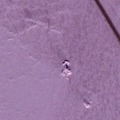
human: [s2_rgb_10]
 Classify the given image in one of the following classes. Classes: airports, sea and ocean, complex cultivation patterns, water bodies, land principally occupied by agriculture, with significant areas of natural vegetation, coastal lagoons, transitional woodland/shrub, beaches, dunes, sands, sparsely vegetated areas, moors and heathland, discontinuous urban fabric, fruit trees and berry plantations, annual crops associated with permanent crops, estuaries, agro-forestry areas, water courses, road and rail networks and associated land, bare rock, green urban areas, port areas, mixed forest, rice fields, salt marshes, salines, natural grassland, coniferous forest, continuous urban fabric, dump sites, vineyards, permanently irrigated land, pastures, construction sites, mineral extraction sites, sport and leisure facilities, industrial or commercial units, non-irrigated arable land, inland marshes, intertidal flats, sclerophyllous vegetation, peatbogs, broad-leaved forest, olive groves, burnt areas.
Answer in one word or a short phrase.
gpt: sea and ocean